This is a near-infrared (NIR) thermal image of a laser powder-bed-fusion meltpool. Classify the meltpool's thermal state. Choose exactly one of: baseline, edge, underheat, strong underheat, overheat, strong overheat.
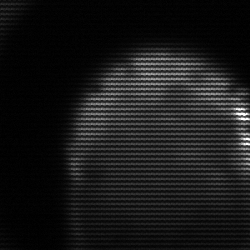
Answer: edge